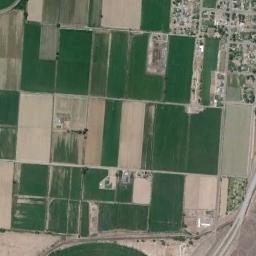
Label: rectangular_farmland